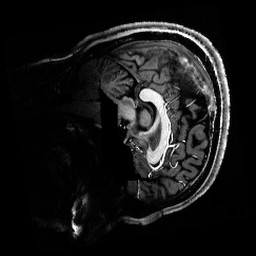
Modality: T1w
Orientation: sagittal
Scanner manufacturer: siemens
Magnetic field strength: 6.98 T
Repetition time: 5 s
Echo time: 0.00343 s